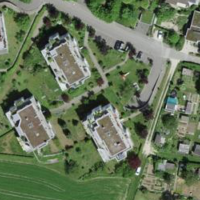
EUNIS habitat code: 54
Species observed at this site:
Ilex aquifolium